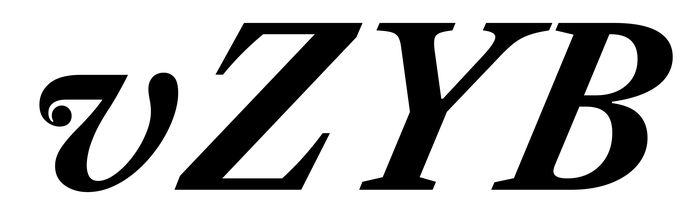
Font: LibreCaslonText-Italic_Bold_Italic